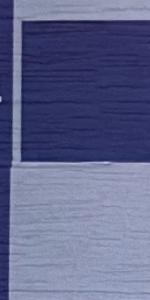
Label: Empty